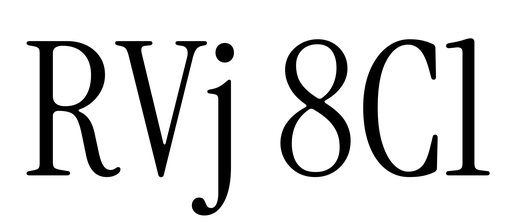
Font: InstrumentSerif-Regular